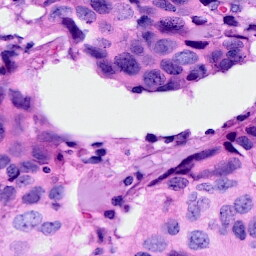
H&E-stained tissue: Breast